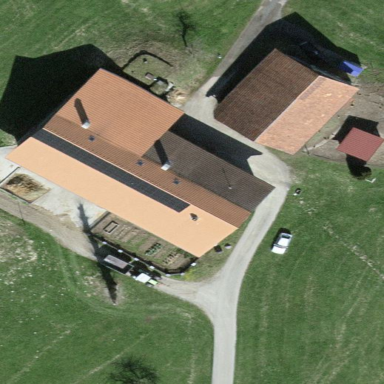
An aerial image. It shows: Farmyard area.